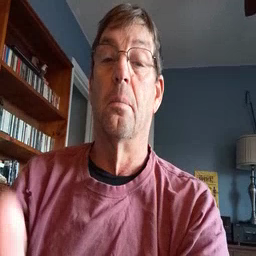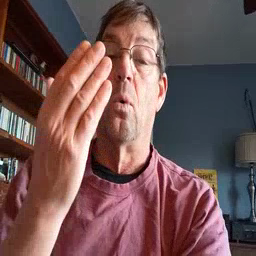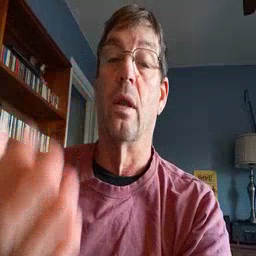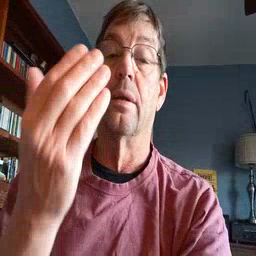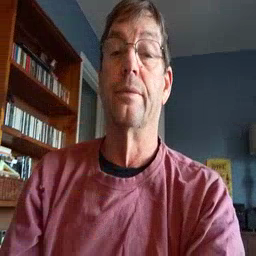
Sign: morning